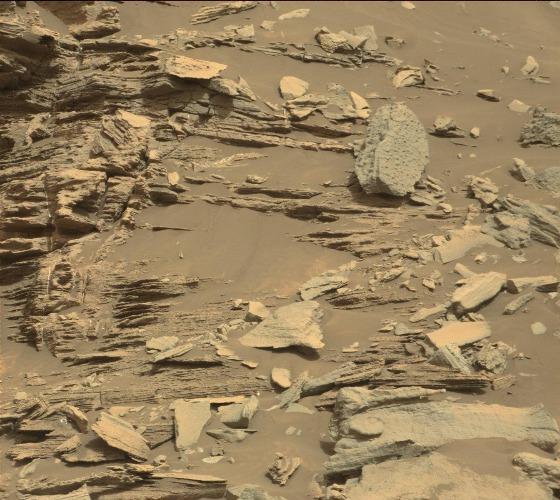
Terrain classes present: Bedrock, Gravel / Sand / Soil, Rock, Shadow